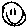
Label: smiley face